Aerial crown-view tile of a tropical tree (Barro Colorado Island, Panama), acquired 20250616:
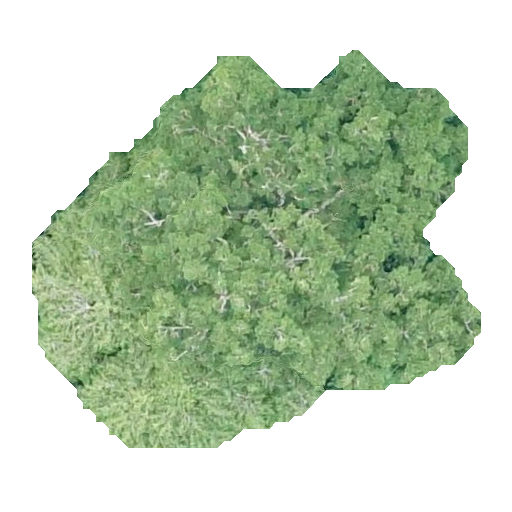
Species: Brosimum alicastrum
GBIF accepted scientific name: Brosimum alicastrum
Crown area: 183.772 m²